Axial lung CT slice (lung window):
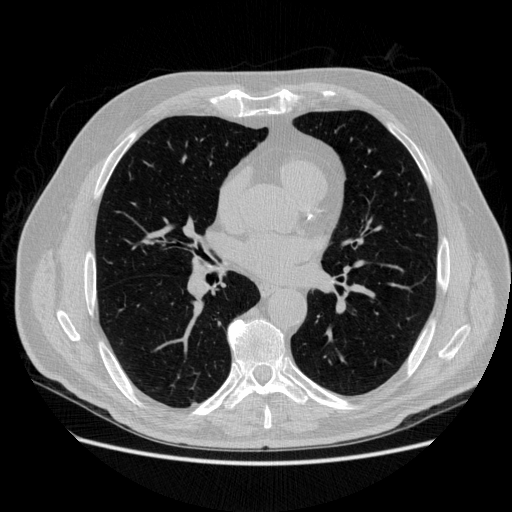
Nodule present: no